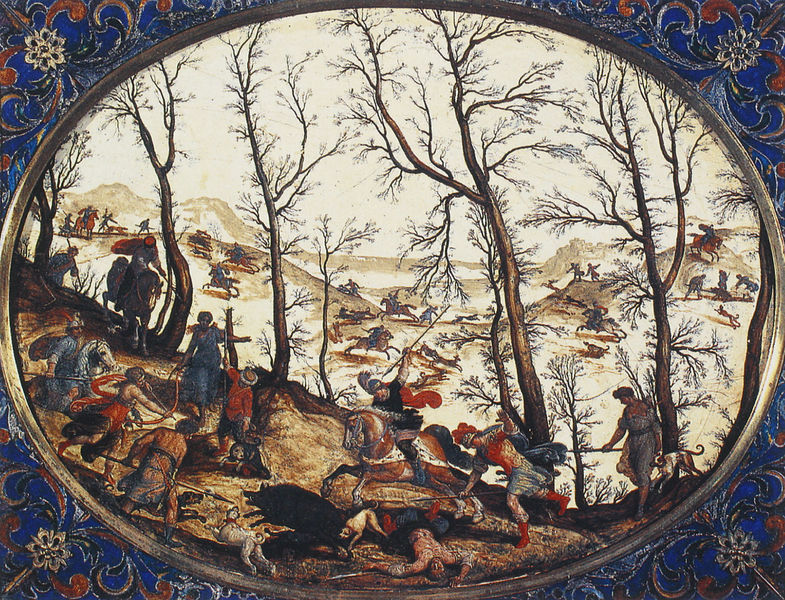
Titel: Der Tod des Adonis
Künstler: Antonio Tempesta
Institution: Turin, Galleria Sabauda
Schlagwörter: blau, gemälde, himmel, kampf, umhang, bäume, menschen, blumen, braun, männer, hund, hunde, rot, schnee, tiere, erde, hügel, kalt, tal, wald, oval, pferd, pferde, reiter, rund, bogen, kahl, winter, krieg, schlacht, blue, fight, men, oil, people, red, soldaten, soldier, soldiers, sword, white, women, country, gold, painting, woman, yellow, flowers, pattern, print, tapestry, brown, schwein, helm, ritter, jagd, jäger, flower, fighting, horses, man, sky, tree, hills, landscape, mountain, mountains, trees, death, lanzen, armour, snow, speer, forest, wildschwein, schütze, ornament, purple, shadow, animals, dog, dogs, battle, pfeil, schießen, dead, tragedy, sau, circle, war, floral, foreground, horse, branches, warrior, native, paint, tod, arrow, bow, border, workers, weiß, weapon, blood, dying, spear, trunks, warriors, attack, weapons, pig, berge, wounded, bows, die, archer, archery, battlefield, wheel barrow, zerstörung, rees, frae, kamof